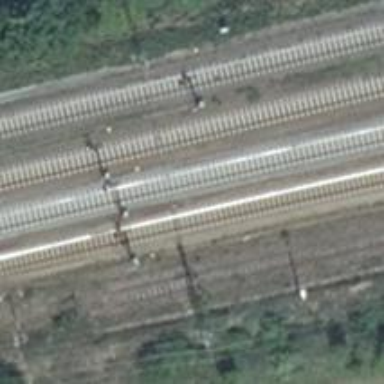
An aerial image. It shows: Railway signal.